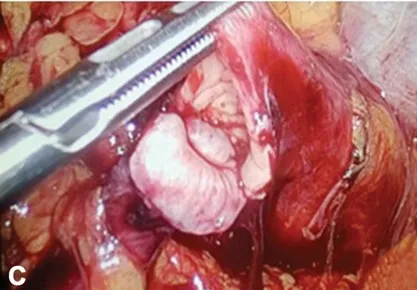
Intraoperative images of the proximal dilated right ureter (case 2). (
C
) Stenotic tract of the ureter excised.
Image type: medical_photograph (other_medical_photograph)